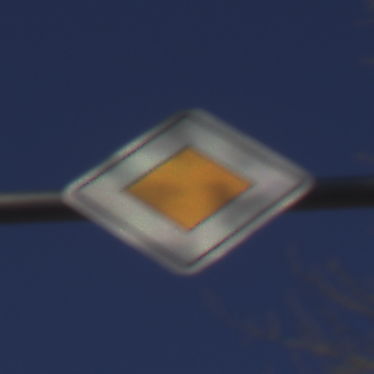
Verkehrszeichen: Vorfahrtsstrasse
Umgebung: Outdoor, Nature
Tageszeit: MorningAfternoon
Wetter: Clear
Licht: Natural
Jahreszeit: Winter
Kontrast: HighContrast